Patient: sex F, age 54
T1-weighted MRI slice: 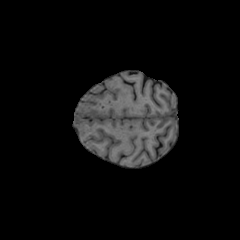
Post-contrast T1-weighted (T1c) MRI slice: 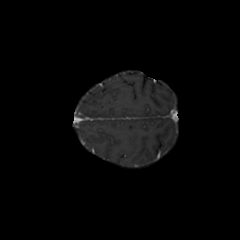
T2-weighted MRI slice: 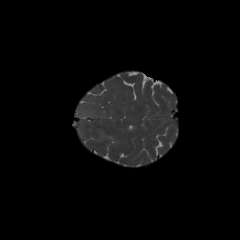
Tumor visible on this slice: no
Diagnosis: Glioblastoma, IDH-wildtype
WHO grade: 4